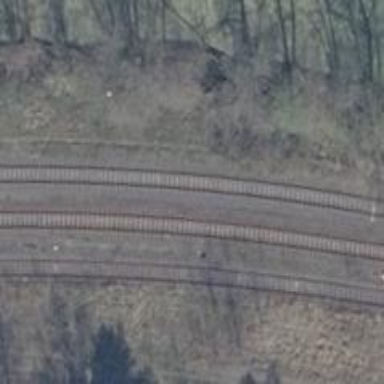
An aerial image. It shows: Disused railway siding.